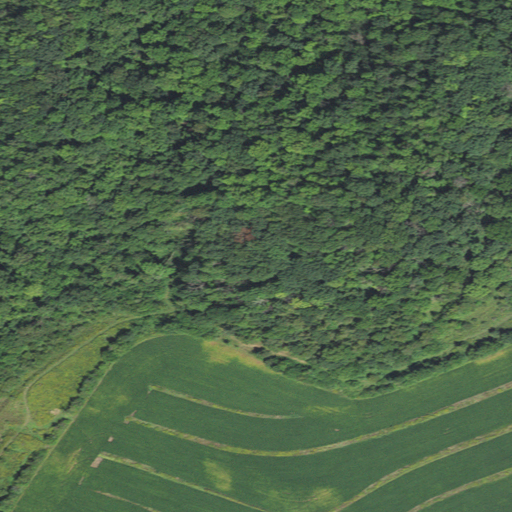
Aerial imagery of cliff(s) in Wisconsin named Point Bluff containing deciduous forest, cultivated crops, pasture, and mixed forest